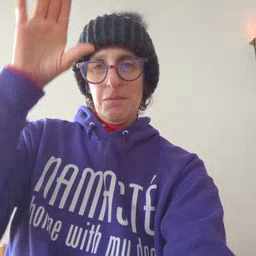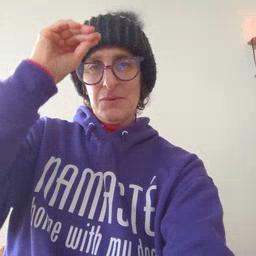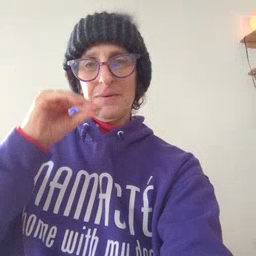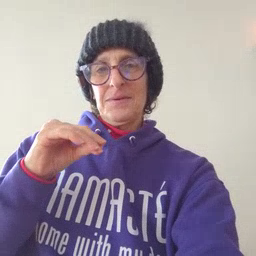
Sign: cowboy